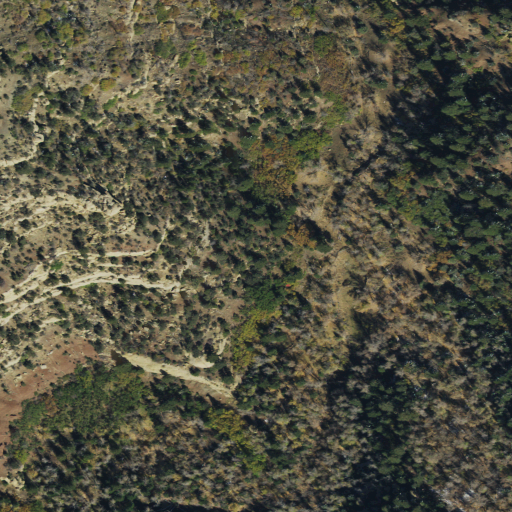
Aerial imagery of valley in Utah named Black Canyon containing evergreen forest, deciduous forest, shrub, woody wetlands, and mixed forest